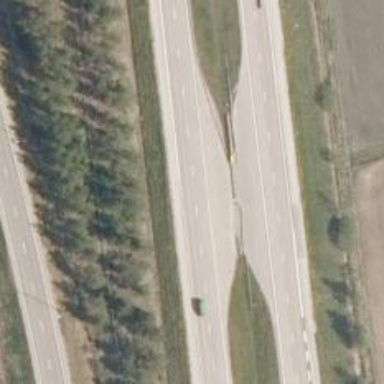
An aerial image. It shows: View of motorway.